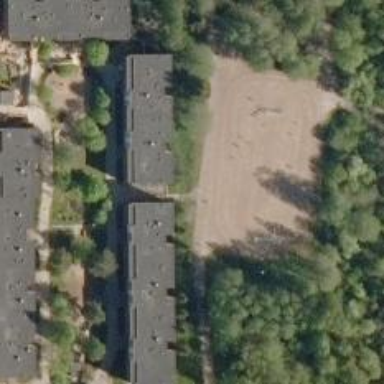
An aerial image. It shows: Driveway for service vehicles.